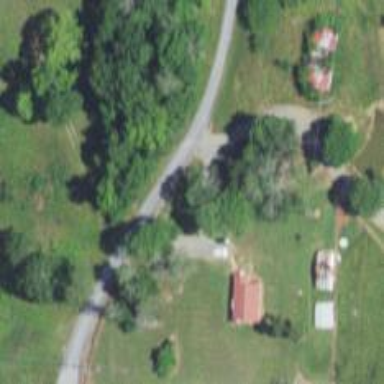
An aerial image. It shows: Driveway.